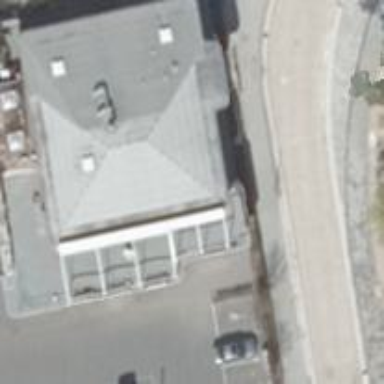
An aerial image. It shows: Restaurant.